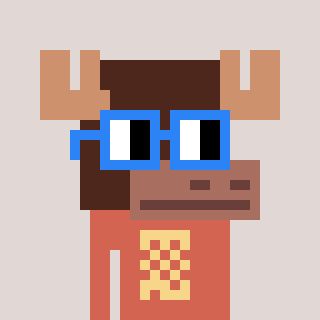
a pixel art character with square blue glasses, a moose-shaped head and a peachy-colored body on a warm background